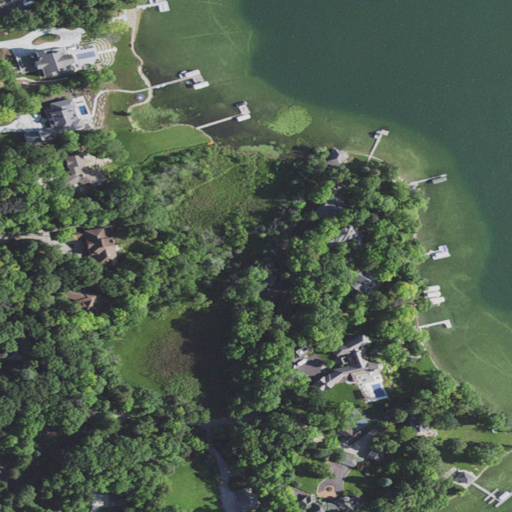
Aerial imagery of cape in Wisconsin named Hewitt Point containing deciduous forest, open water, open development, woody wetlands, mixed forest, low intensity development, herbaceous wetlands, medium intensity development, and pasture